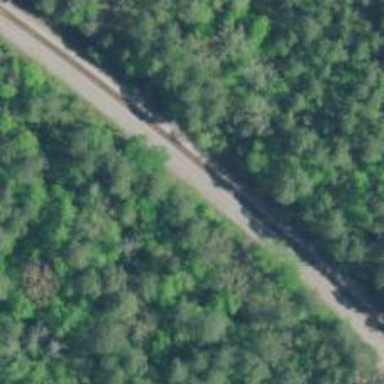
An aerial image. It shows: Abandoned railway siding.